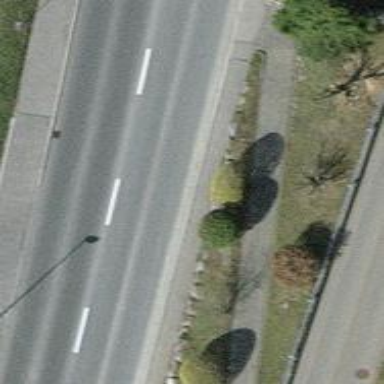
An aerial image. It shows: Tertiary road.